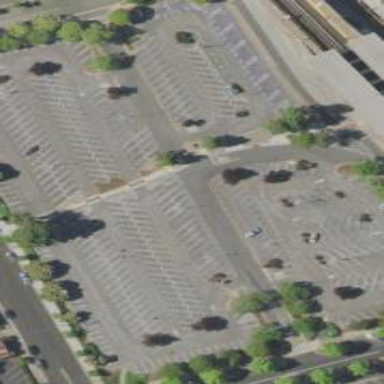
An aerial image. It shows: Parking area with surface suitable for park and ride.